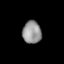
Tissue: lung
Cell type: Epithelial cells
Senescence score: 0.1974
Nuclear area (px): 416
Mean DAPI intensity: 148.236